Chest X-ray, AP view. Patient: 57 years old, sex M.
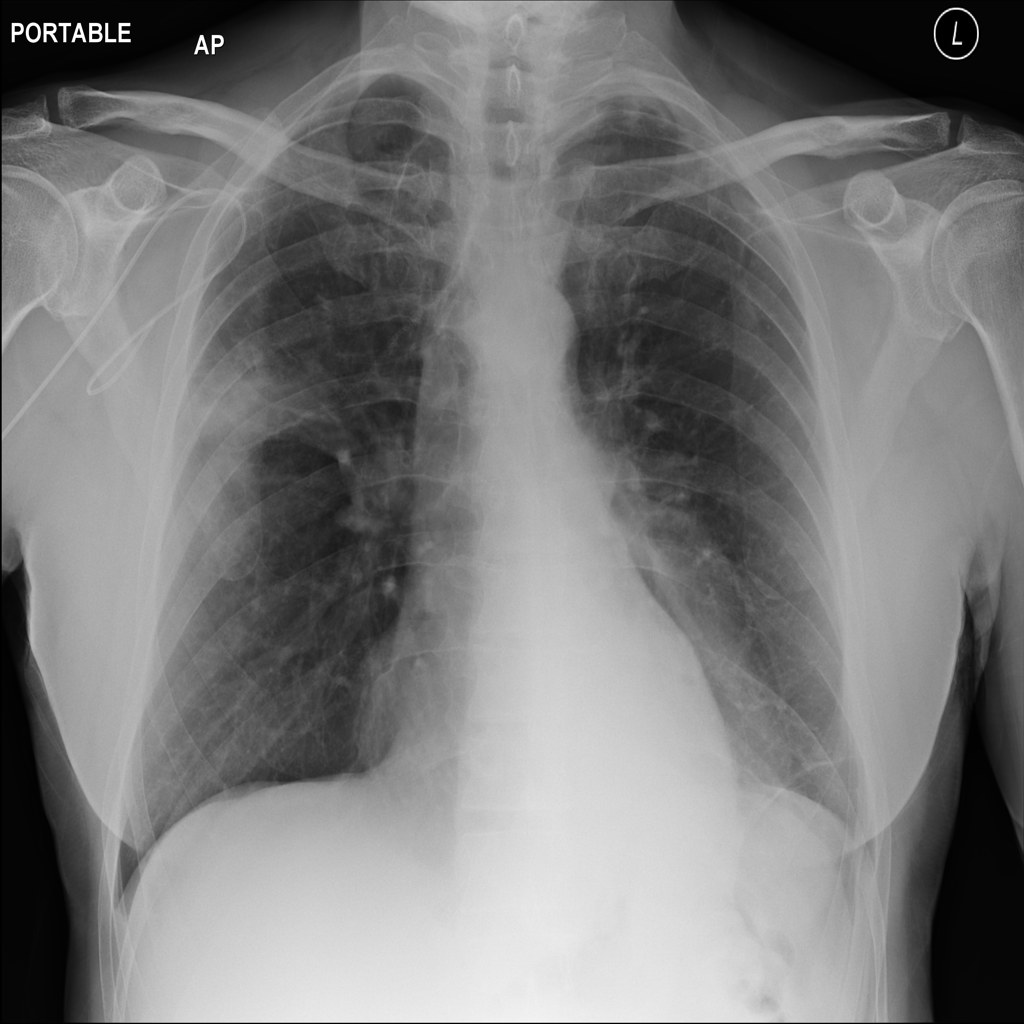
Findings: Atelectasis, Mass